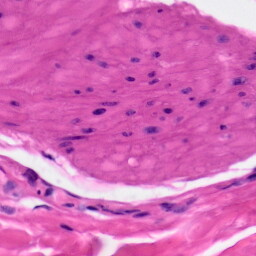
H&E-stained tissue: Skin